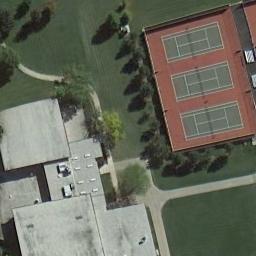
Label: tennis_court